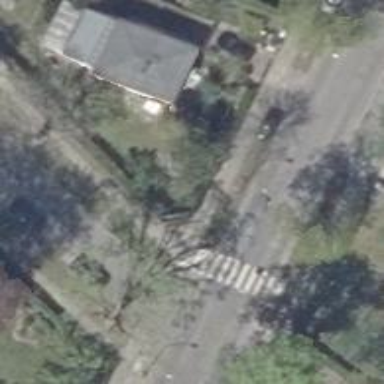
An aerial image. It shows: Avenue lined with deciduous broadleaved trees.